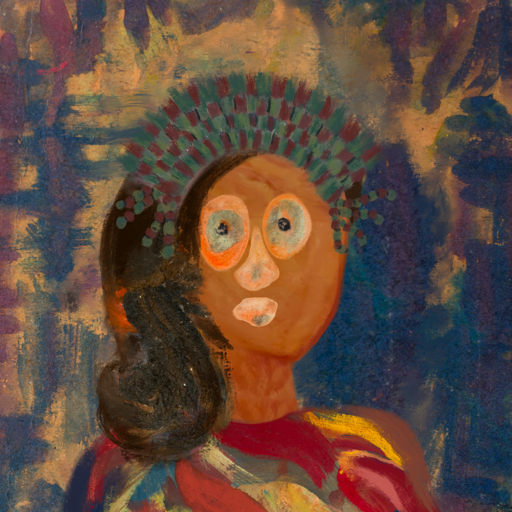
Background: InTheSun, Head And Neck Front: Pious_Lady, Face Front: Childish, Bust: Mother_And_Son_Son, Hair Front: Gypsy_Queen, Head Accessory: After_Raid_Crown, Second Necklace: Blank, Necklace: Blank, Baby: Blank